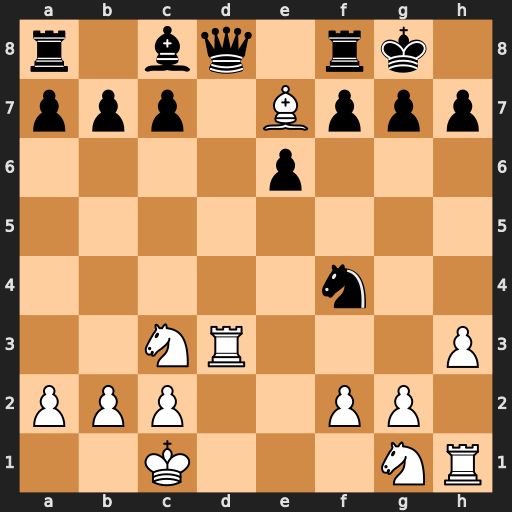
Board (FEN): r1bq1rk1/ppp1Bppp/4p3/8/5n2/2NR3P/PPP2PP1/2K3NR
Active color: w
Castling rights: -
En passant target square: -
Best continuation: Rxd8 Rxd8 Bxd8